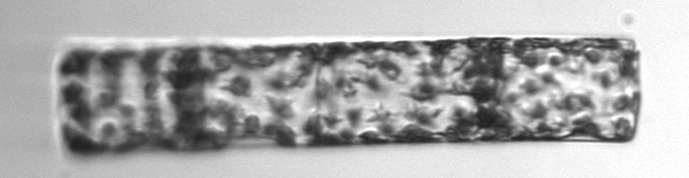
Label: Guinardia_flaccida